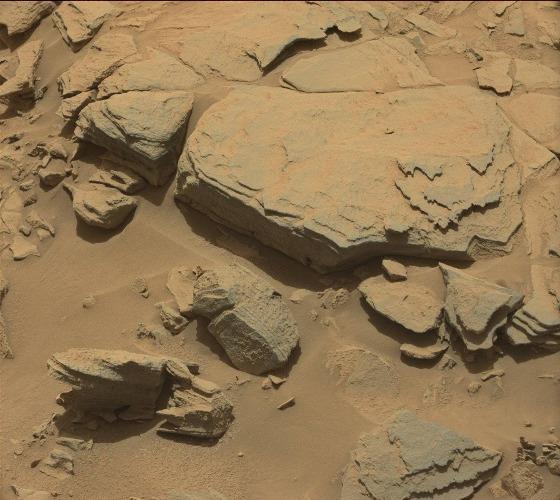
Terrain classes present: Bedrock, Gravel / Sand / Soil, Rock, Shadow